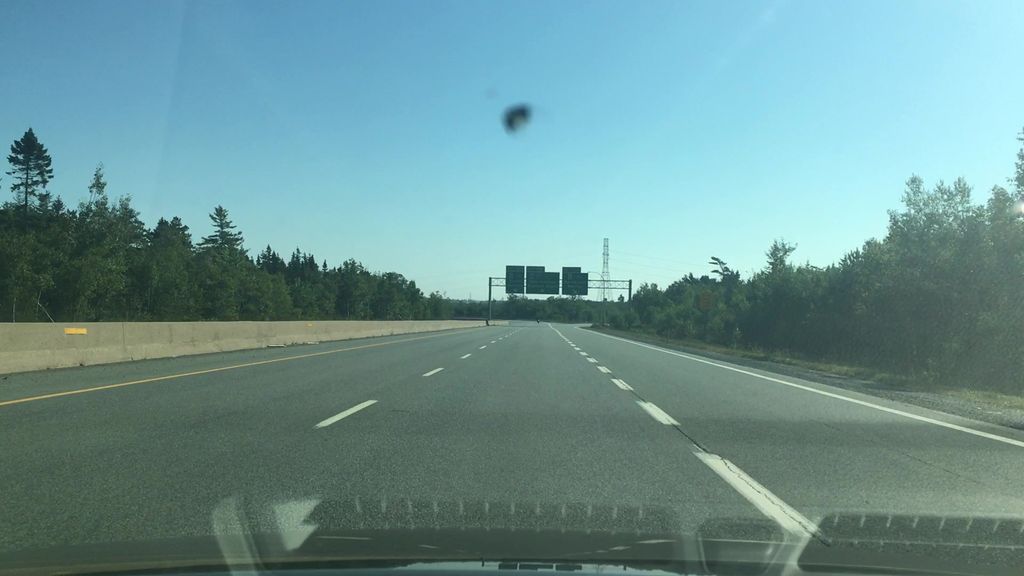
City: halifax